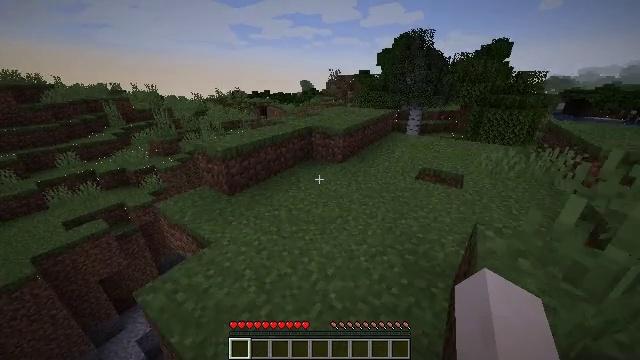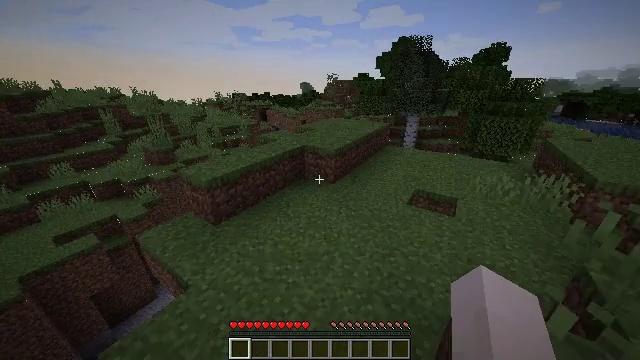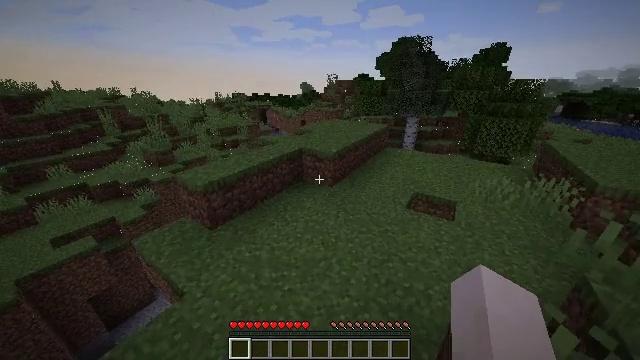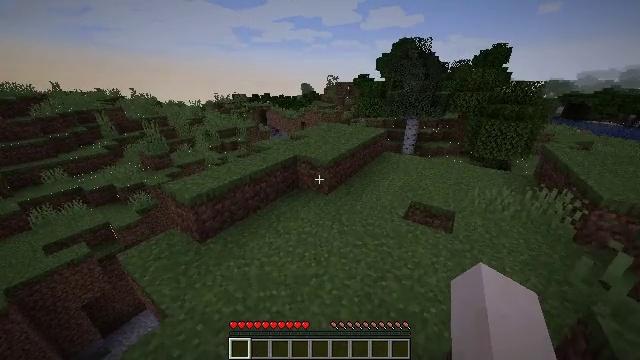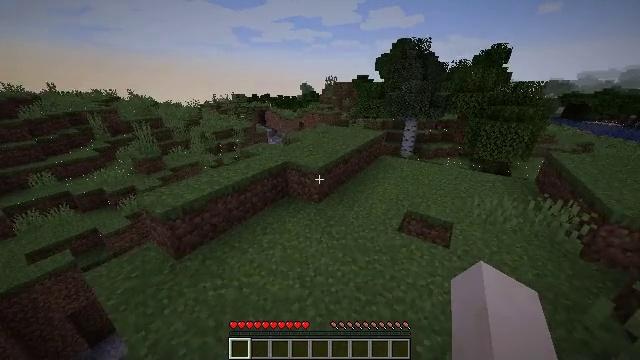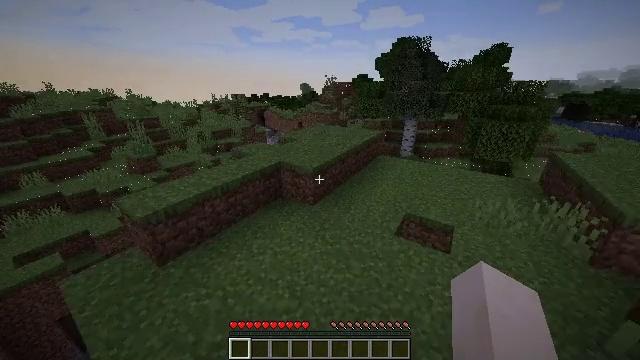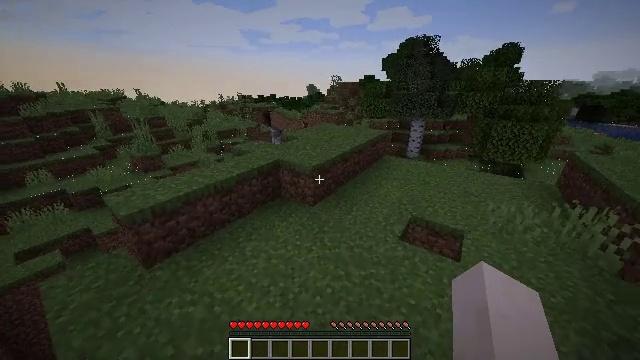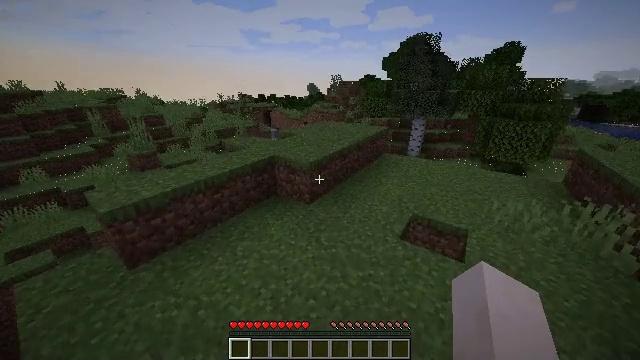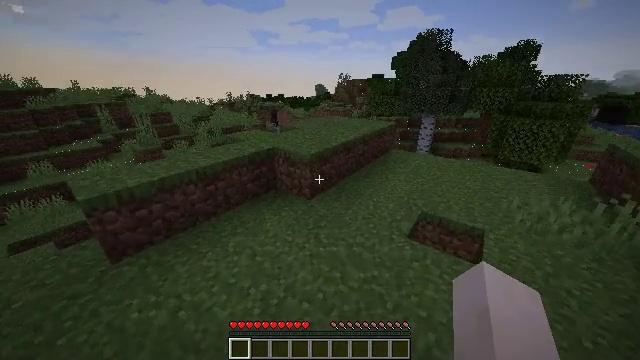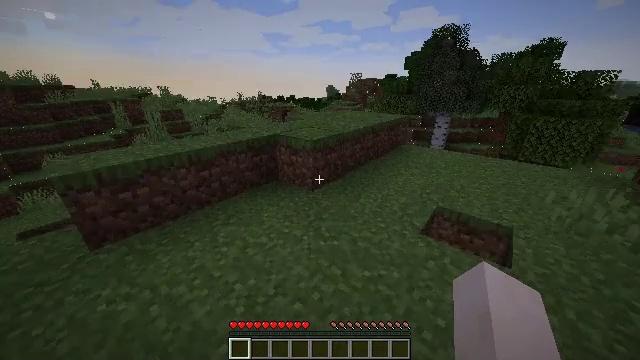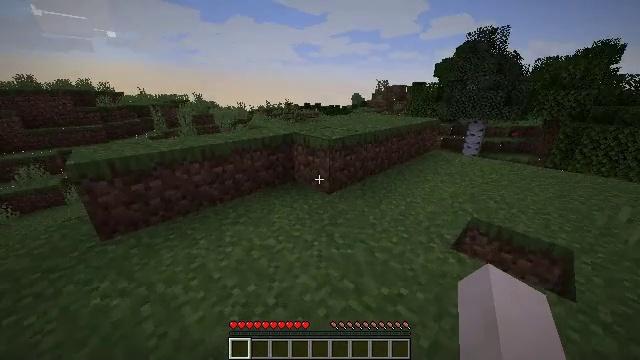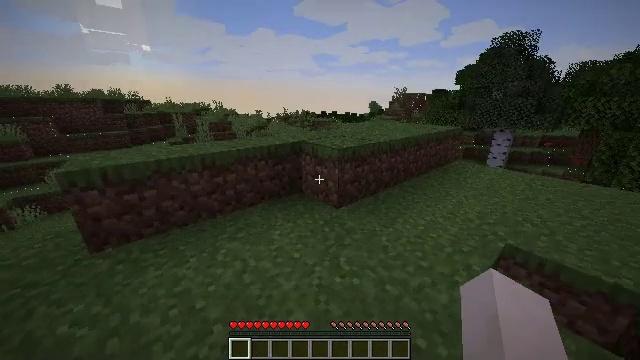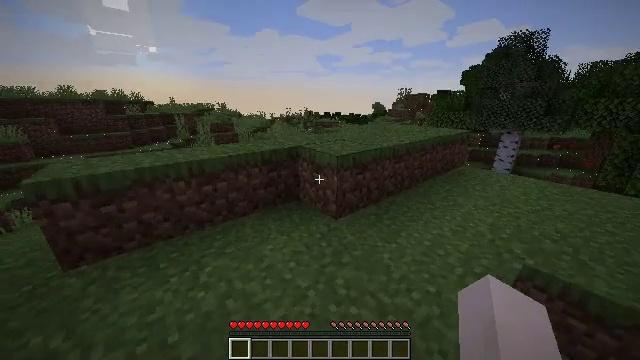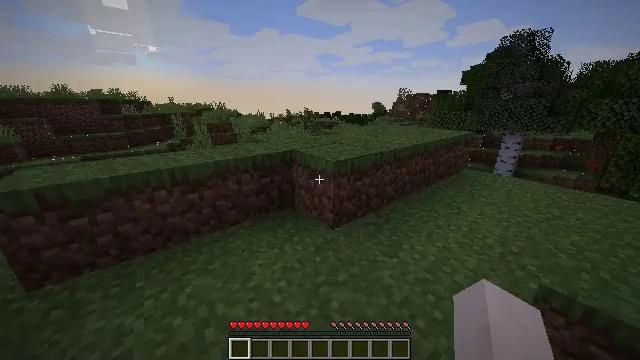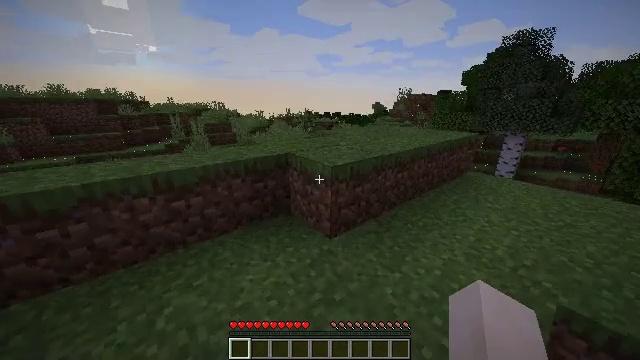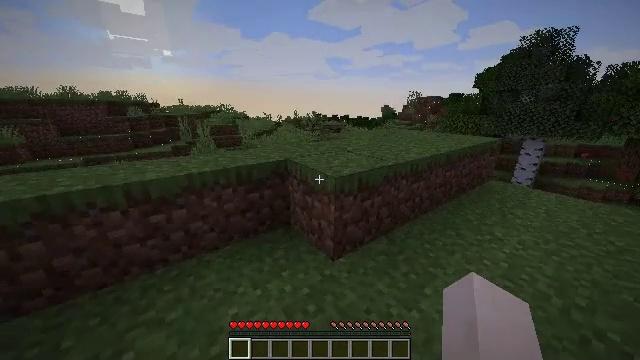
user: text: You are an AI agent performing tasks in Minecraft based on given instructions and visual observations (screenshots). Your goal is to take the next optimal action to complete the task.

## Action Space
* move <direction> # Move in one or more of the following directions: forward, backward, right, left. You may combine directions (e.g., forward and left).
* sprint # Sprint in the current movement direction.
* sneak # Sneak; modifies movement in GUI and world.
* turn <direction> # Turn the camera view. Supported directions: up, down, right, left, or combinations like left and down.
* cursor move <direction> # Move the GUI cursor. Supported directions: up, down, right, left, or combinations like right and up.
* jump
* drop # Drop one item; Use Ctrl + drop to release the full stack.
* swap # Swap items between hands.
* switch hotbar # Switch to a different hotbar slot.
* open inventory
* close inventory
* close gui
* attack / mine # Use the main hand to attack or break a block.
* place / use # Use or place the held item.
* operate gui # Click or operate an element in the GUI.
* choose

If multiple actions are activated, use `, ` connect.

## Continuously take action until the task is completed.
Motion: motion action
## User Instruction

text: Gather birch log for crafting.
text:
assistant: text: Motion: move forward and move right, sprint
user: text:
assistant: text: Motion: move forward and move right, sprint
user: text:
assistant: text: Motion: move forward and move right, sprint
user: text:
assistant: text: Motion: move forward and move right, sprint
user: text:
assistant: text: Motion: move forward, sprint
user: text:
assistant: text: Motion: move forward, sprint, turn left
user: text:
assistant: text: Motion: move forward, sprint
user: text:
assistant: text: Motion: move forward, sprint, turn left
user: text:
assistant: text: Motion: move forward, sprint, turn left
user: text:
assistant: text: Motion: move forward, sprint, turn left and up
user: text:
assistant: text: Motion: move forward, sprint, turn left and up
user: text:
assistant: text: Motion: move forward, sprint
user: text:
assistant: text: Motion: move forward, sprint
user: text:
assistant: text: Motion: move forward, sprint
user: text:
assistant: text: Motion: move forward, sprint, turn left
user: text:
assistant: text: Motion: move forward, sprint, turn down
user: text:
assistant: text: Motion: move forward, sprint, turn down
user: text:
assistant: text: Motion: move forward, sprint, turn down
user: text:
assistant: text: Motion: move forward, sprint
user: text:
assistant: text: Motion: move forward, sprint
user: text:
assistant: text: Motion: move forward, sprint
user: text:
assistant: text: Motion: move forward, sprint
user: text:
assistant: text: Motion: move forward, sprint
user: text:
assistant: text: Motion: no_op
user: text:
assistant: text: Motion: no_op
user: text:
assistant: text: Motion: no_op
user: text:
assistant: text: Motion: move forward and move left, jump
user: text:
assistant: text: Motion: move forward and move left, jump
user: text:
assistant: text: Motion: move forward and move left, jump
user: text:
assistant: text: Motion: move forward, turn left and down, jump